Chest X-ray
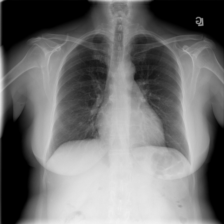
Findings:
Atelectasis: negative
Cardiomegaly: negative
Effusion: negative
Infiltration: negative
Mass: negative
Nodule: negative
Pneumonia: negative
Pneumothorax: negative
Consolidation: negative
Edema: negative
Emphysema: negative
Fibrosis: negative
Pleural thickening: negative
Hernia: negative